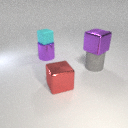
large red metal cube in front of large gray rubber cylinder